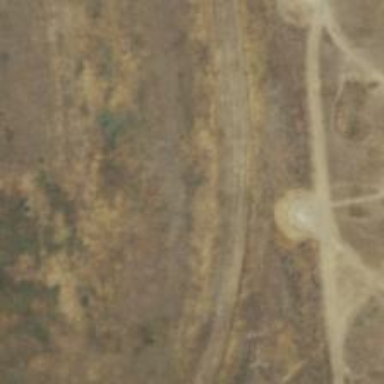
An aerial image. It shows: Disused railway.